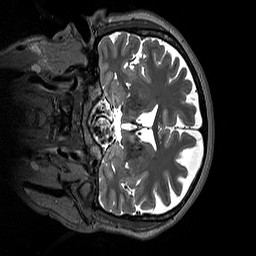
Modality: T2w
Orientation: coronal
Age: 46
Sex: female
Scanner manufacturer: siemens
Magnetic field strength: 3 T
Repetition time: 3.2 s
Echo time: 0.412 s